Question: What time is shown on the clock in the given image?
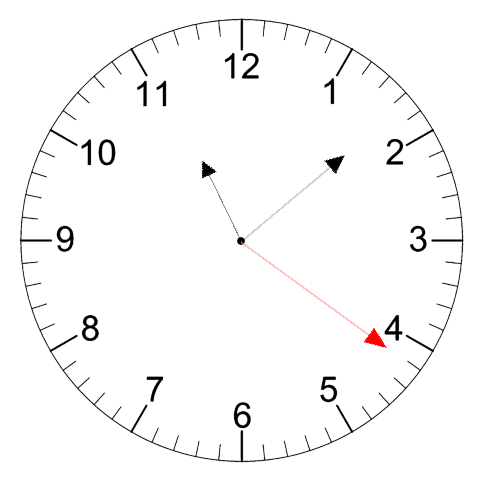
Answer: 11:08:21